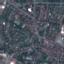
Label: Residential